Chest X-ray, AP view. Patient: 72 years old, sex M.
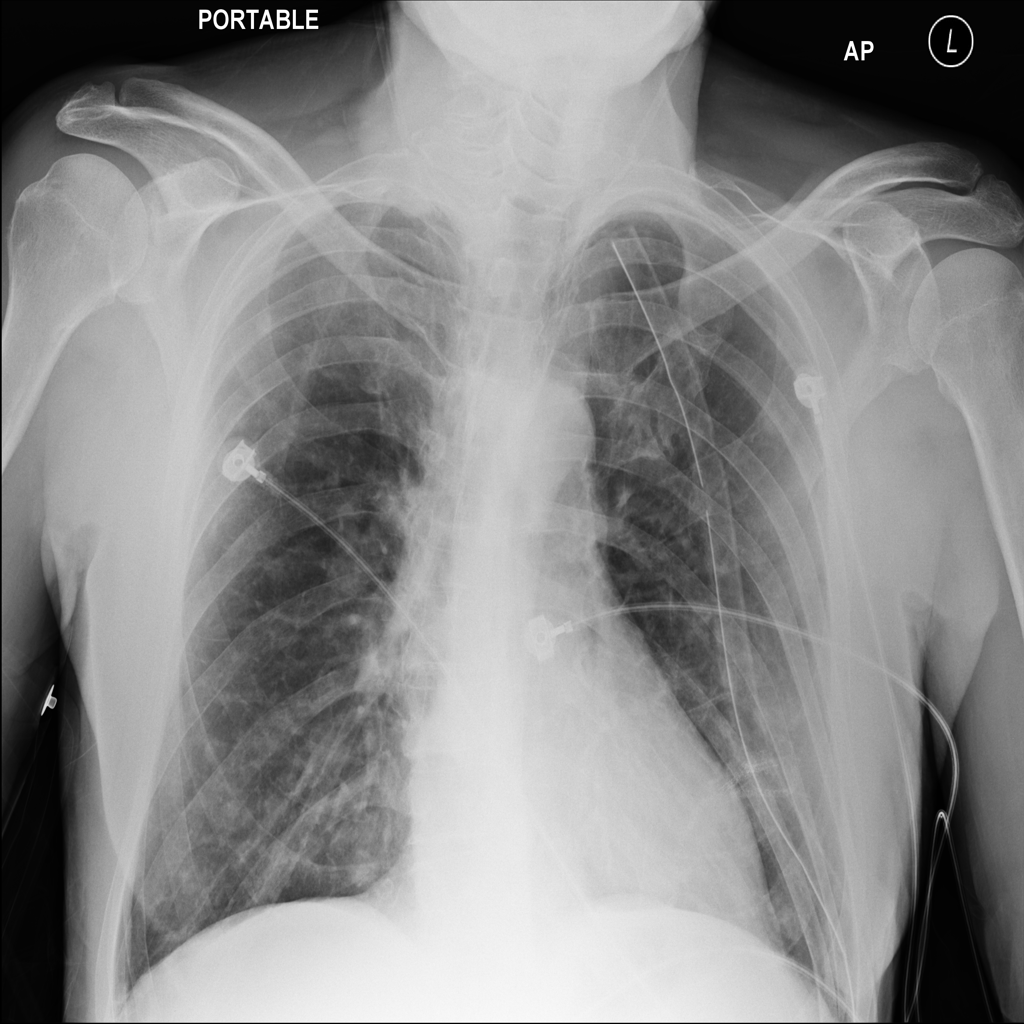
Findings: Nodule